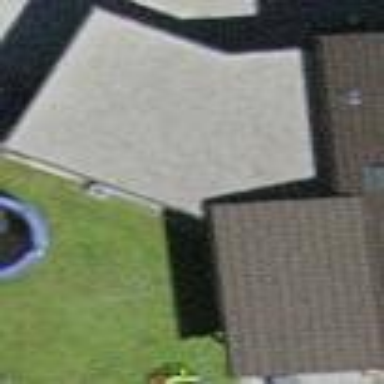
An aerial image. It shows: View of roof of building.